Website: crate-barrel
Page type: address-validator
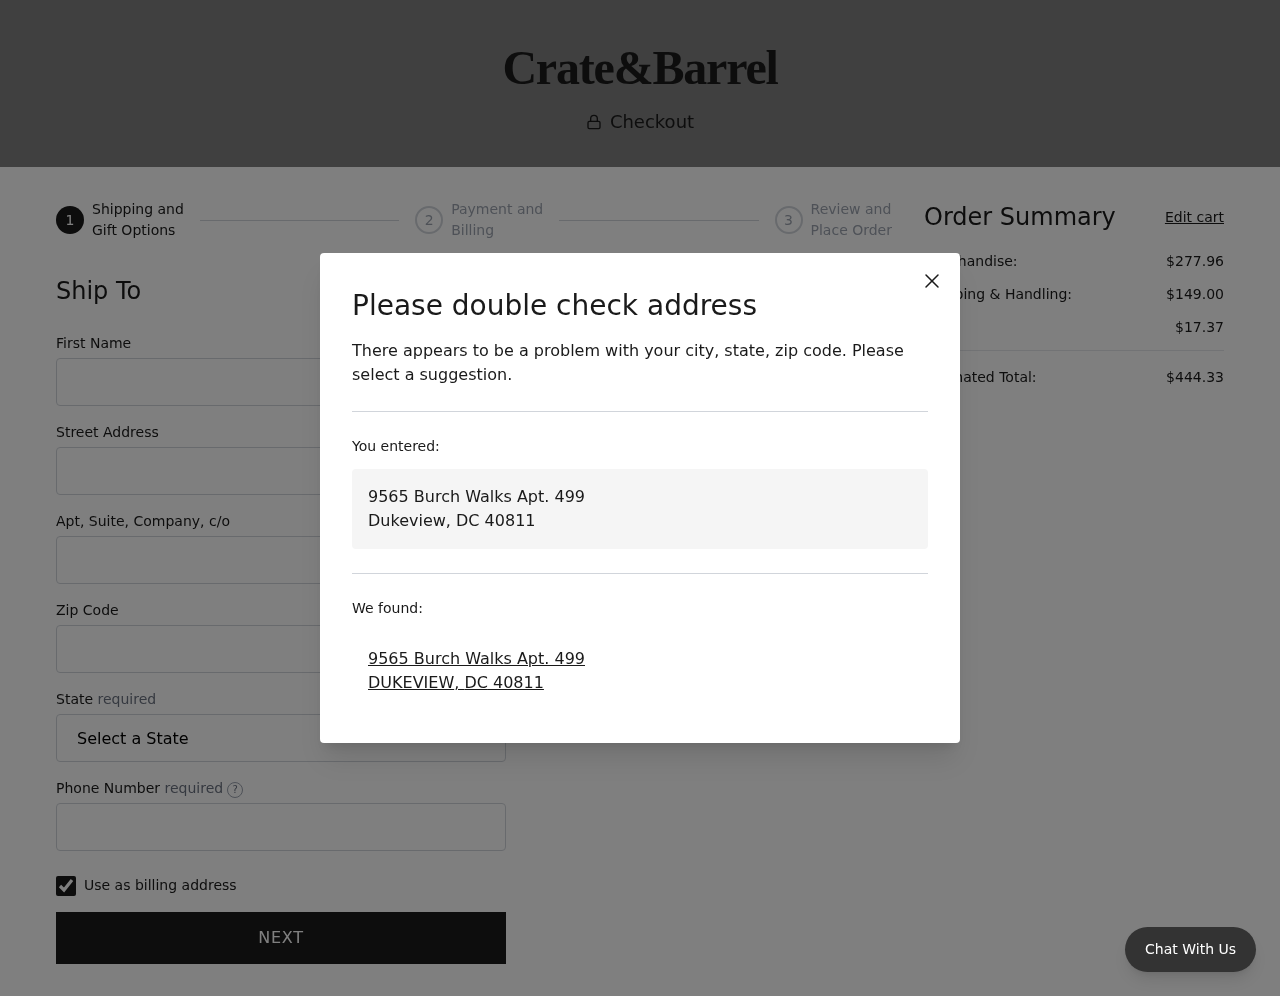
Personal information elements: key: PII_CITY
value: Dukeview
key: PII_CITY
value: DUKEVIEW
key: PII_FIRSTNAME
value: Kelly
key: PII_PHONE
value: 3109575655
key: PII_POSTCODE
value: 40811
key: PII_STATE
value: DC
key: PII_STATE_ABBR
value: DC
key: PII_STREET
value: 9565 Burch Walks Apt. 499
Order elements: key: ORDER_SUBTOTAL
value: $277.96
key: ORDER_SHIPPING_COST
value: $149.00
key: ORDER_TAX
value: $17.37
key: ORDER_TOTAL
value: $444.33